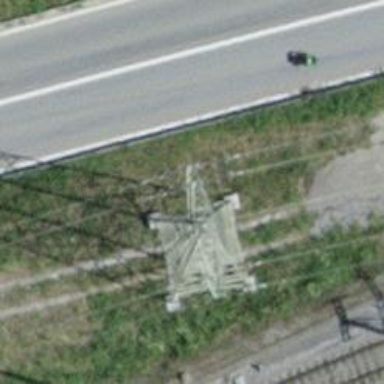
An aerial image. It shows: Lattice structure tower.